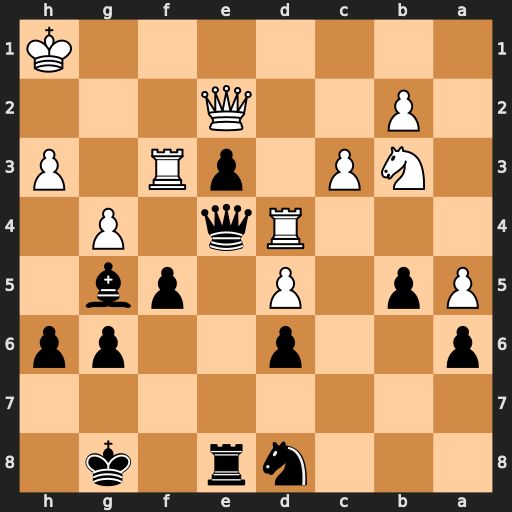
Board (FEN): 3nr1k1/8/p2p2pp/Pp1P1pb1/3Rq1P1/1NP1pR1P/1P2Q3/7K
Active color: b
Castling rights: -
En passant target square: -
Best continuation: Qxf3+ Qxf3 e2 Rd1 Re3 Qxe2 Rxe2